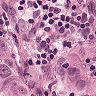
Metastatic tissue present: yes